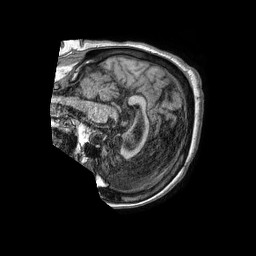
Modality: T1w
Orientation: sagittal
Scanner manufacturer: philips
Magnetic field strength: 1.5 T
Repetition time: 0.007698 s
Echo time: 0.003507 s